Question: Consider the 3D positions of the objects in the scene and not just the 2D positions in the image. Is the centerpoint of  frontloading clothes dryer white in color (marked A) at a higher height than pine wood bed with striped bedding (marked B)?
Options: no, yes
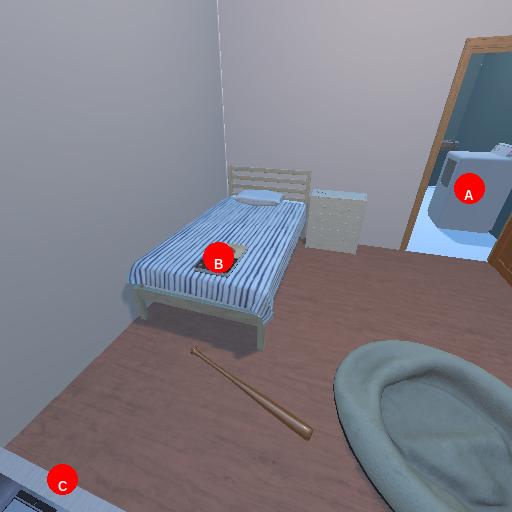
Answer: no